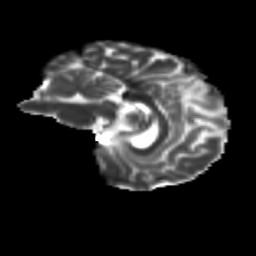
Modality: T2w
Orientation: sagittal
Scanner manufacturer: siemens
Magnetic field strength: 3 T
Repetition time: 9.2 s
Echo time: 0.084 s